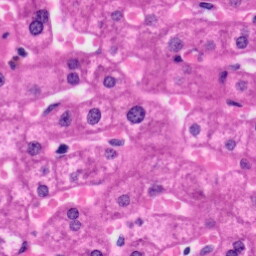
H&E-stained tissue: Liver